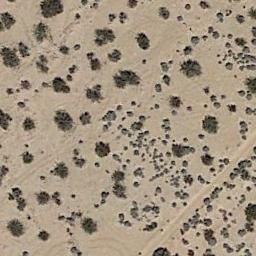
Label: chaparral